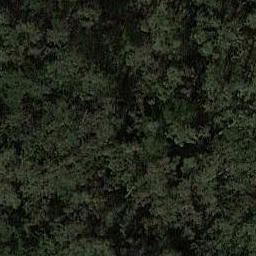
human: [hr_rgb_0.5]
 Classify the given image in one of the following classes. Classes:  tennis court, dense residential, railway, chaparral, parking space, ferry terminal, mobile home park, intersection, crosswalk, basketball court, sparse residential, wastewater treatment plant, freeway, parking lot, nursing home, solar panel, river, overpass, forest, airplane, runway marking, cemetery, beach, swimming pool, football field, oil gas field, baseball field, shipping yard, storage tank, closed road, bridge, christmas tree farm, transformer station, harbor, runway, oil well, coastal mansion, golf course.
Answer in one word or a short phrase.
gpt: forest